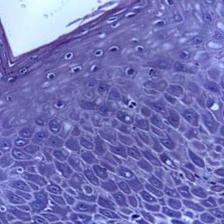
Diagnosis: Normal